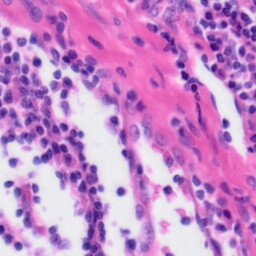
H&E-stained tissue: Tonsil